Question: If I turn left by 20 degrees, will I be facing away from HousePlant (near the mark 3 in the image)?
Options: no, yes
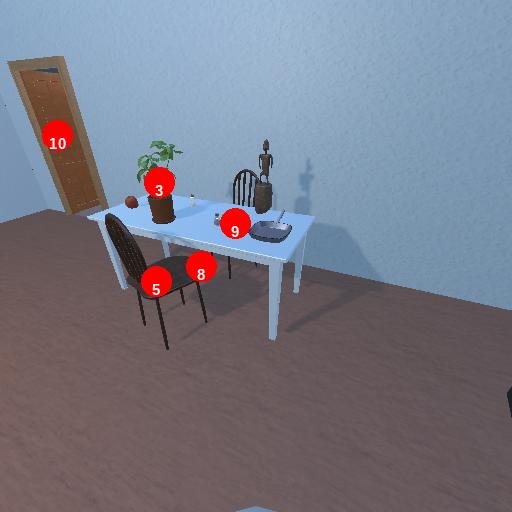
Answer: no